Question: I have values in Firebase database and I just want to have it as a int variable.

I want to have coinsAmount in a variable in the project.
I was looking for a lot of information but could not understand because most of the information in English and I do not fully understand the translation of Google translator please tell me how to do it or throw off where it is written please
'''
ValueEventListener valueEventListener = new ValueEventListener() {
@Override
public void onDataChange(DataSnapshot dataSnapshot) {
int coinsAmount = dataSnapshot.child("coinsAmount").getValue(Long.class);
text.setText(coinsAmount);
}
@Override
public void onCancelled(@NonNull DatabaseError databaseError) {
Log.d(TAG, databaseError.getMessage()); //Don't ignore errors!
}
};
uidRef.addListenerForSingleValueEvent(valueEventListener);
'''
'int coinsAmount = dataSnapshot.child("coinsAmount").getValue(Long.class);' says:
> Incompatible types. Required int but 'getValue' was inferred to T: Incompatible types: Long is not convertible to int
'''
uidRef.addListenerForSingleValueEvent(valueEventListener);
'''
says:
> Cannot resolve symbol 'addListenerForSingleValueEvent
<URL>
initializing in activity
'''
public class MenuActivity extends BaseActivity {
public TextView text;
private static final String TAG = "MenuActivity";
DatabaseReference rootRef = FirebaseDatabase.getInstance().getReference();
DatabaseReference uidRef = rootRef.child("users").child(getUid());
'''
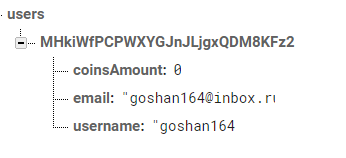
Answer: To get the value of your 'coinsAmount' property, please use the following lines of code:
'''
String uid = FirebaseAuth.getInstance().getCurrentUser().getUid();
DatabaseReference rootRef = FirebaseDatabase.getInstance().getReference();
DatabaseReference uidRef = rootRef.child("users").child(uid);
ValueEventListener valueEventListener = new ValueEventListener() {
@Override
public void onDataChange(DataSnapshot dataSnapshot) {
long coinsAmount = dataSnapshot.child("coinsAmount").getValue(Long.class);
Log.d(TAG, String.valueOf(coinsAmount));
}
@Override
public void onCancelled(@NonNull DatabaseError databaseError) {
Log.d(TAG, databaseError.getMessage()); //Don't ignore errors!
}
};
uidRef.addListenerForSingleValueEvent(valueEventListener);
'''
The output in your logcat will be:
'''
0
'''